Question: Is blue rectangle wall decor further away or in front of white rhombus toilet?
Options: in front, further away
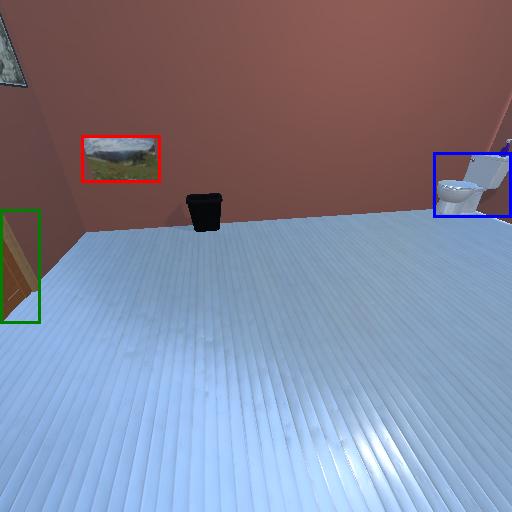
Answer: in front